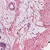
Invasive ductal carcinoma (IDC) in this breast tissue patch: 1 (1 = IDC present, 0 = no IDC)